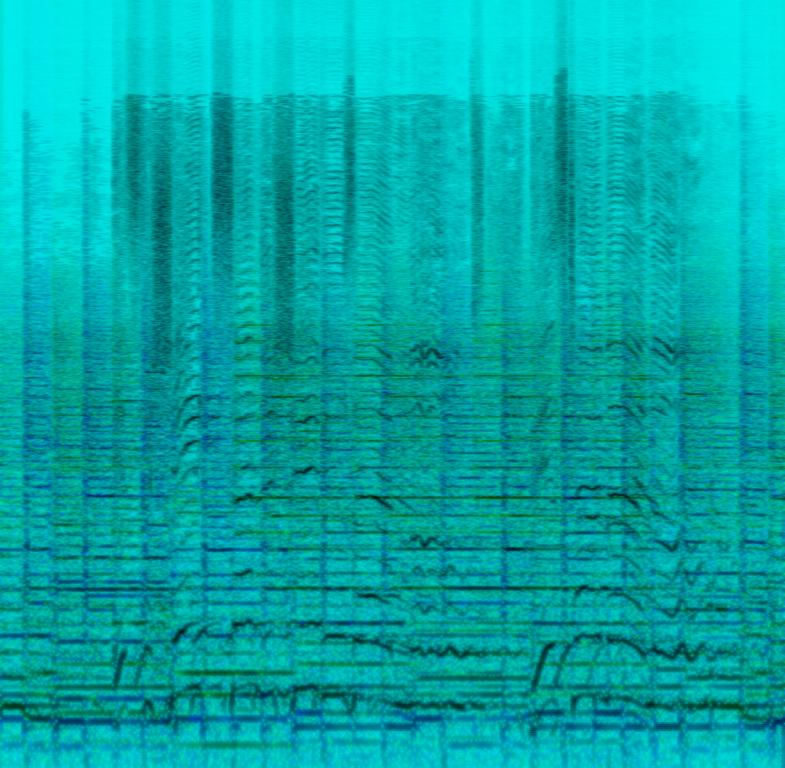
This song contains e-guitars playing melodies and rhythmic strumming that are spread to both sides of the speakers. A male voice is singing a melancholic melody in a higher key sitting in the middle of the track. This song may be playing while walking through the park while listening to this song with headphones.